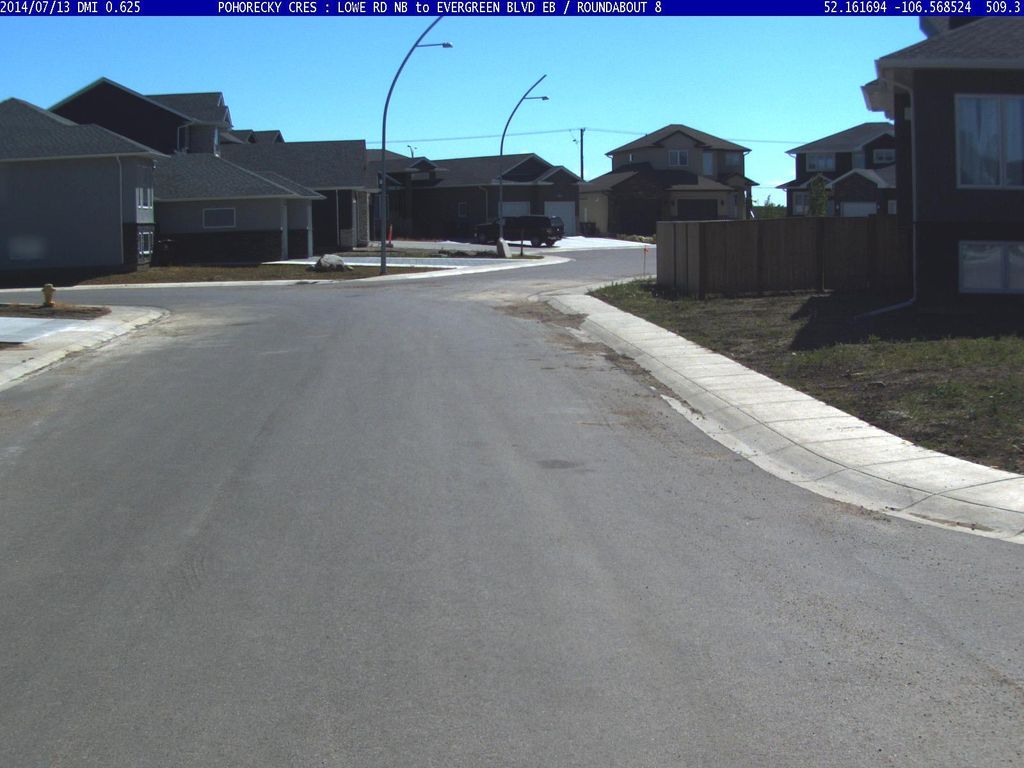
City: saskatoon